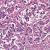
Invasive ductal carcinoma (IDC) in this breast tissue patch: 1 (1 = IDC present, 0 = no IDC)